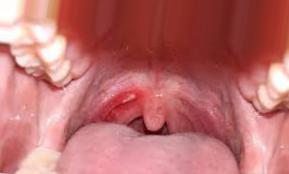
Condition: Mouth Ulcer